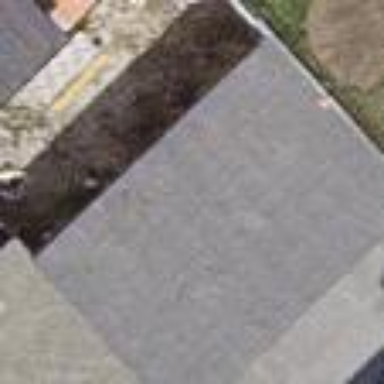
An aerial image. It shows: Group of garages.